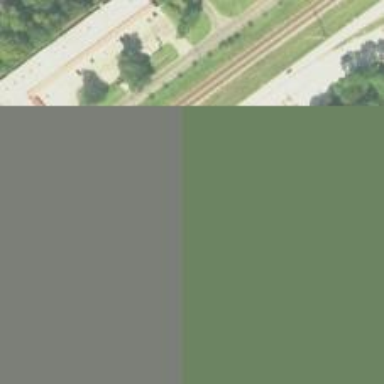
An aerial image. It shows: Trunk link highway.